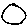
Label: circle